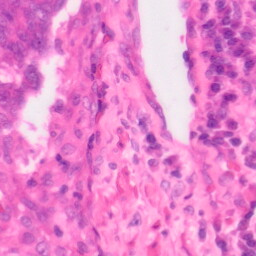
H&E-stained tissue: Colon